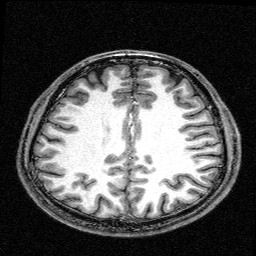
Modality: T1w
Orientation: coronal
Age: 25
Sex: male